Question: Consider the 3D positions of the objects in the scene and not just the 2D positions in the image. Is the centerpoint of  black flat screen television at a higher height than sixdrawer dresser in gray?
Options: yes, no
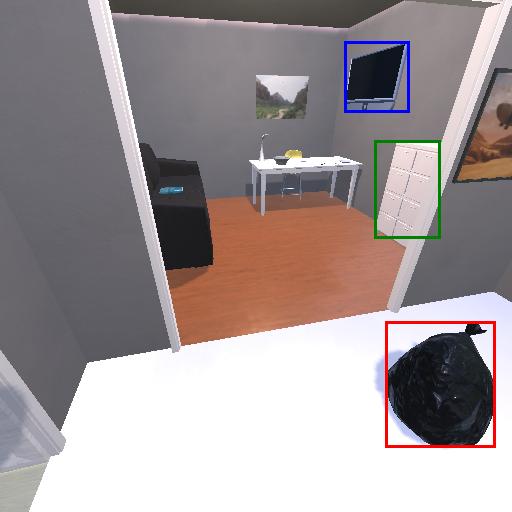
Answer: yes